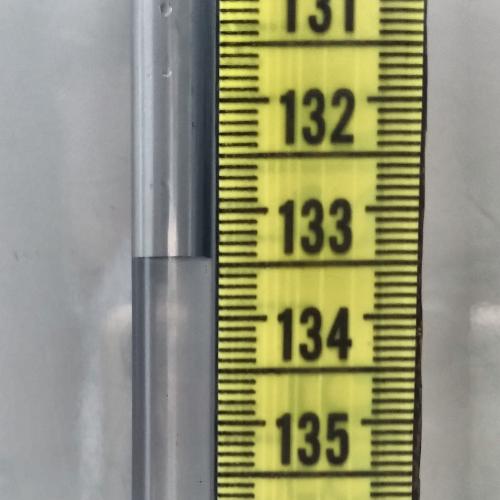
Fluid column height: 133.4 cm